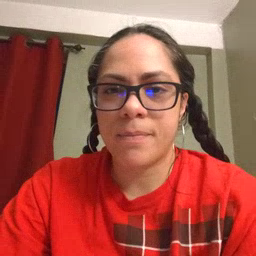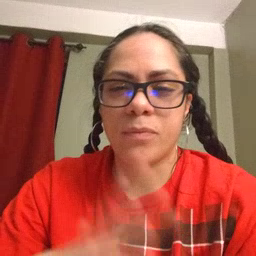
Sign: nap